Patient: sex M, age 36
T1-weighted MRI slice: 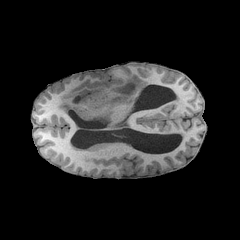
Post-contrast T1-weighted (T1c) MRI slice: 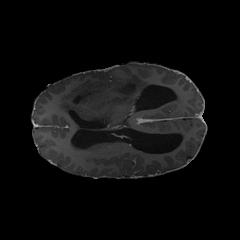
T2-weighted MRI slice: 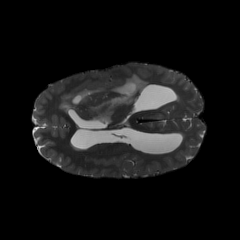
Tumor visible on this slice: yes
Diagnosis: Astrocytoma, IDH-mutant
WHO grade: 4